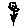
Label: flower